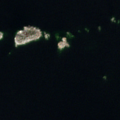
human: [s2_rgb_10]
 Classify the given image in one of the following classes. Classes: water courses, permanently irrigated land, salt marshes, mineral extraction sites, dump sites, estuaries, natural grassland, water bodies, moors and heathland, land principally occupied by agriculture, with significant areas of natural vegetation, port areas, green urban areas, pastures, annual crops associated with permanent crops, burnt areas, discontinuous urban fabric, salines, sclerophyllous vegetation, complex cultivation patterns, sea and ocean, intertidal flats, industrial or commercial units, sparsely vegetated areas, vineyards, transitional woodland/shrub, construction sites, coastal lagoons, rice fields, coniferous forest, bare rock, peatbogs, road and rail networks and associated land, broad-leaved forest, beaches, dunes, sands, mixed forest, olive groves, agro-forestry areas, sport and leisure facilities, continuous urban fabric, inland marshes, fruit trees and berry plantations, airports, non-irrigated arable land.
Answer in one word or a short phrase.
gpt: sea and ocean